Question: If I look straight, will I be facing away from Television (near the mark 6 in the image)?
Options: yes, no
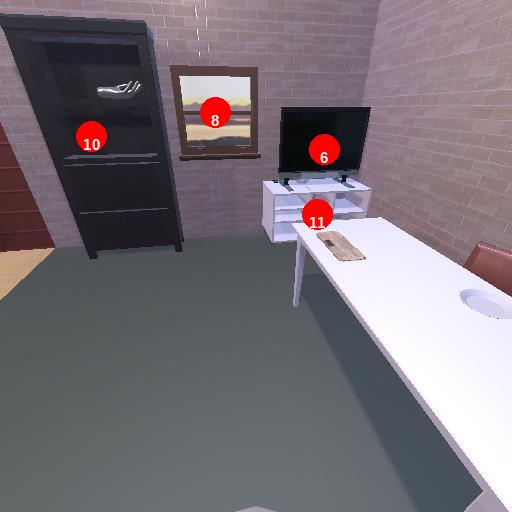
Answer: yes